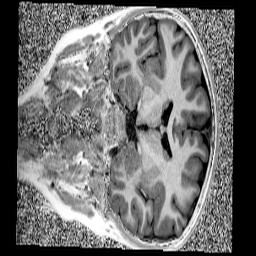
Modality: UNIT1
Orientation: coronal
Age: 11
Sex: male
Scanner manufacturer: siemens
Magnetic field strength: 3 T
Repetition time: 4 s
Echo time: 0.00299 s